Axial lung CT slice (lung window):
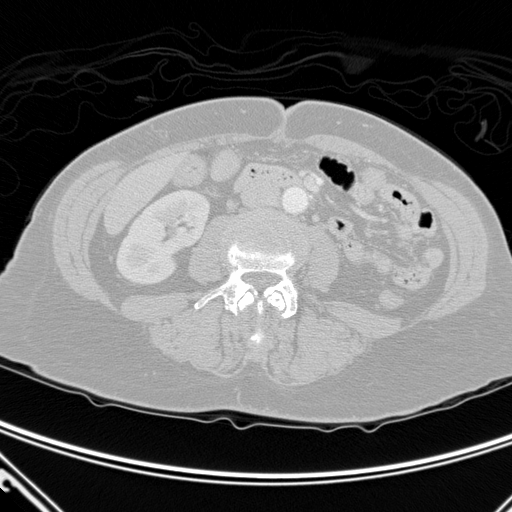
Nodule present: no